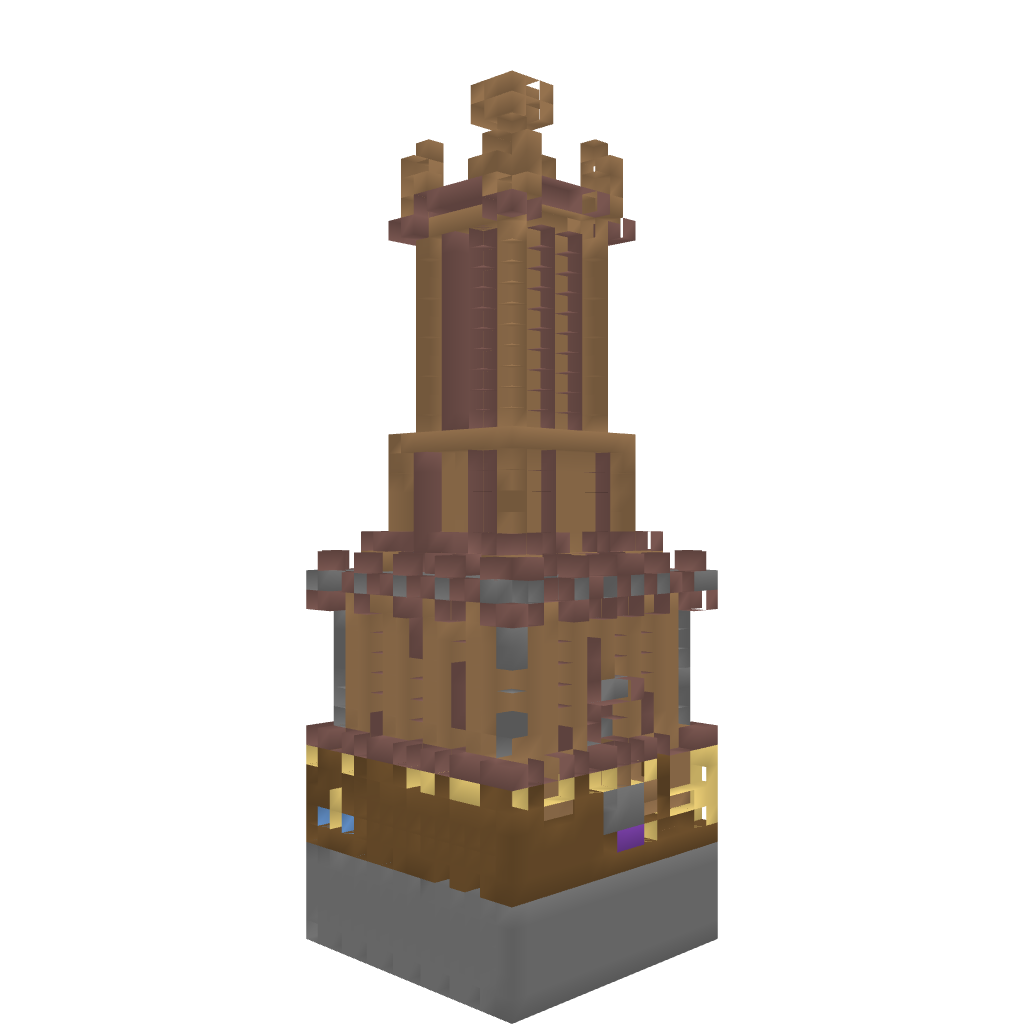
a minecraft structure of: Guard Tower good quality